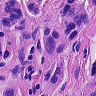
Metastatic tissue present: yes